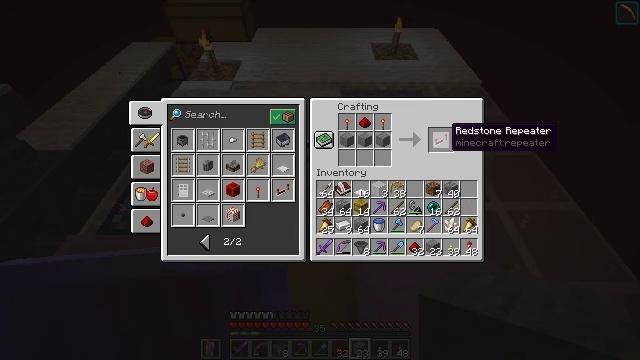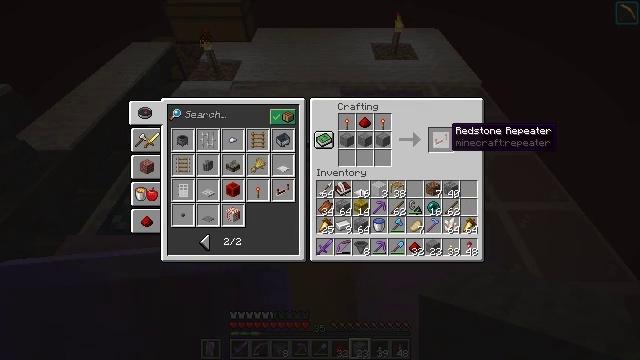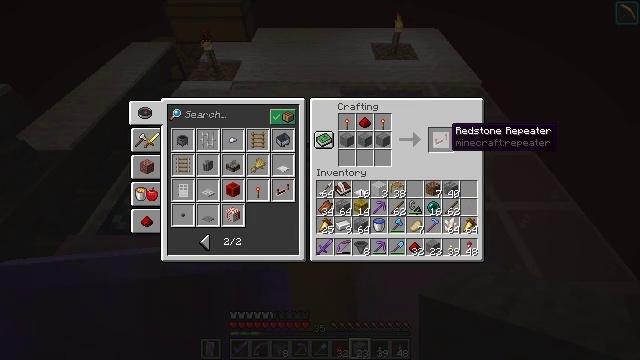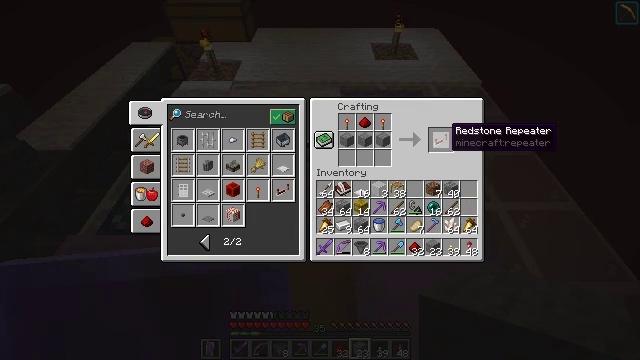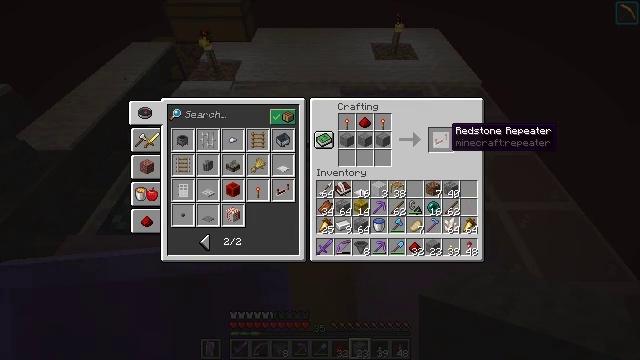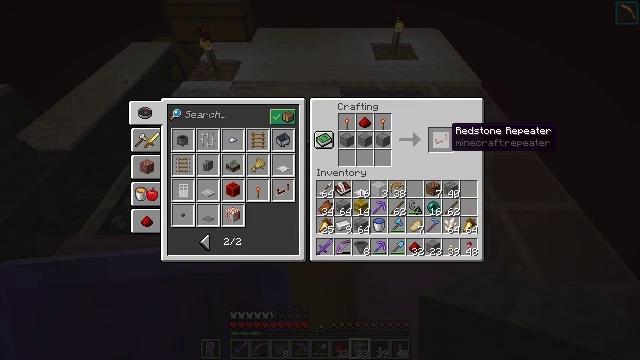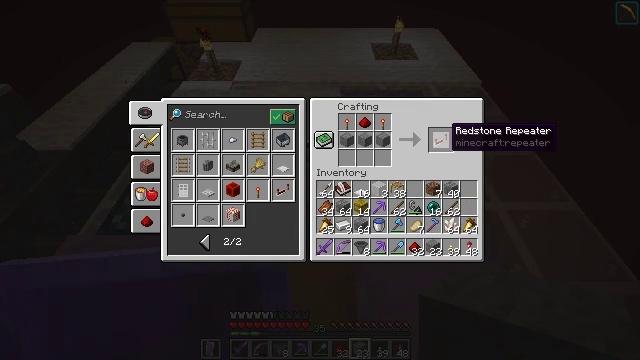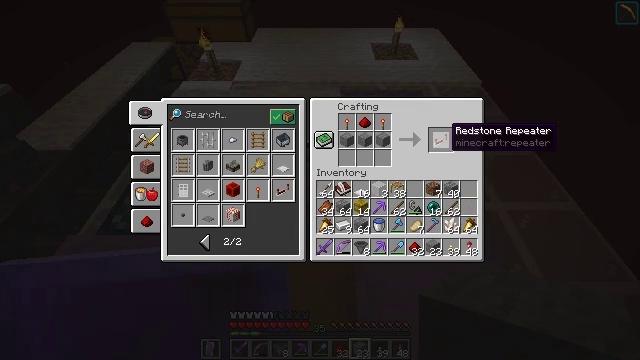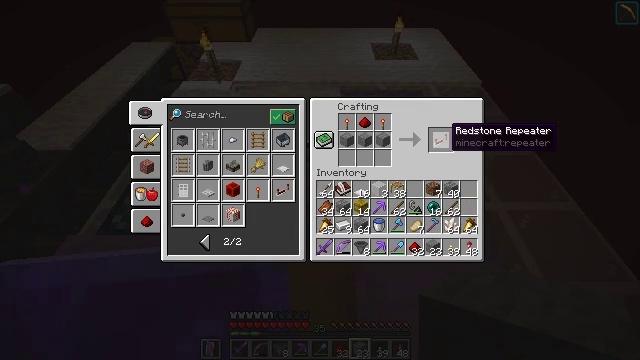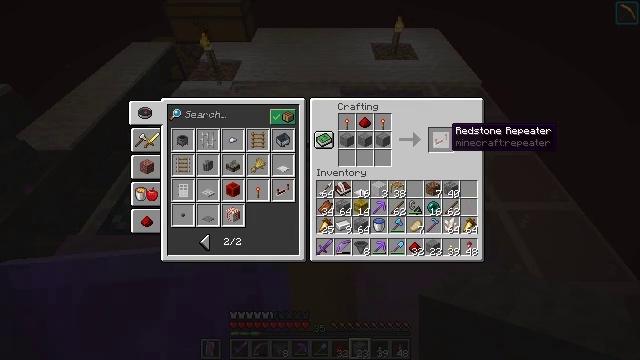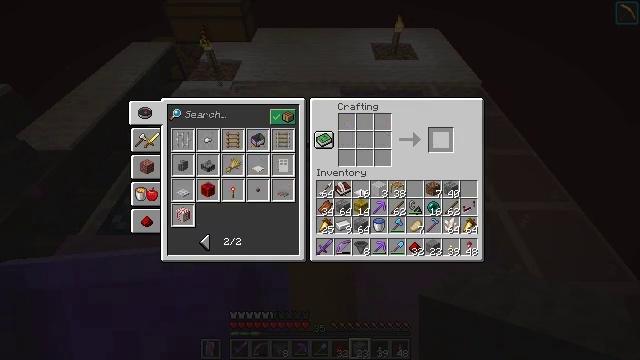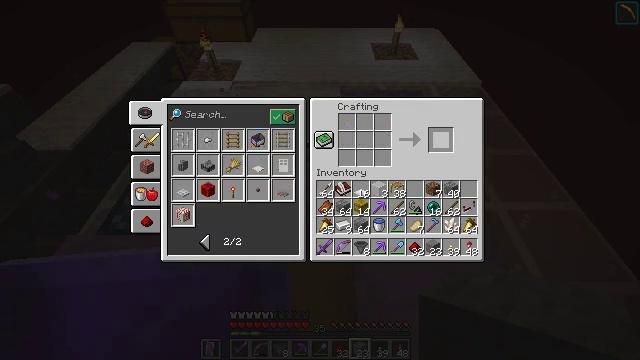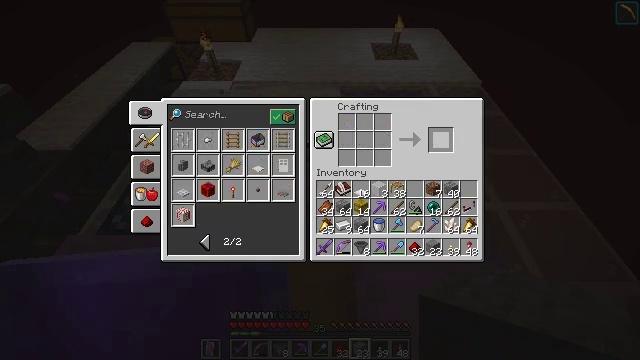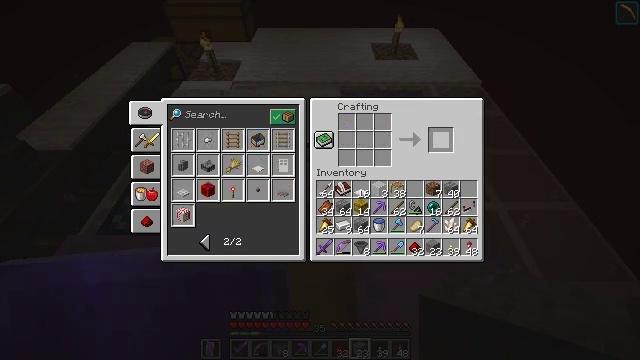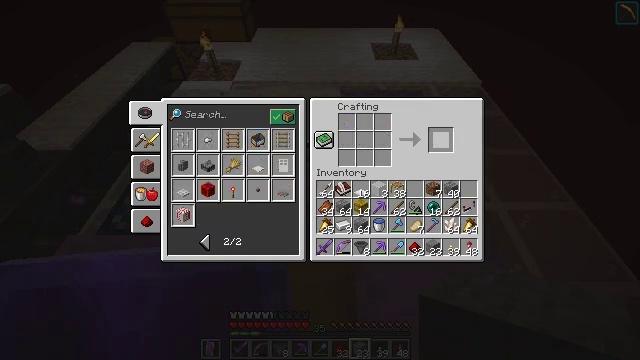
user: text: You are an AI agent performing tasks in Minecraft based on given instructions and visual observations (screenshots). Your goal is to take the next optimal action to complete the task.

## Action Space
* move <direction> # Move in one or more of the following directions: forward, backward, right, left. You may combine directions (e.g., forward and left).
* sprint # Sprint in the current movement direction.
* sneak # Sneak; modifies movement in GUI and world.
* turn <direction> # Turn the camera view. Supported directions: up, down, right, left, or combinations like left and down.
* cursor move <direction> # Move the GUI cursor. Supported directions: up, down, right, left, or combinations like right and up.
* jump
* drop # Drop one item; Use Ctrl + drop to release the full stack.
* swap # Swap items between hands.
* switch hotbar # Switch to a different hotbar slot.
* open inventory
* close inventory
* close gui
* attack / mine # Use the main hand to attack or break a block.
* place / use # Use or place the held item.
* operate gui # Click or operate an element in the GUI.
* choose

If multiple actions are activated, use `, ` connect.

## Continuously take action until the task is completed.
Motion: motion action
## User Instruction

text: Combine materials in the crafting table to craft a repeater.
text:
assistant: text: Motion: sneak
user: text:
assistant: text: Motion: sneak
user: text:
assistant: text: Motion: sneak
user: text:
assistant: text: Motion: sneak
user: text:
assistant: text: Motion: sneak
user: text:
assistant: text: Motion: sneak
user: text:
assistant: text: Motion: sneak
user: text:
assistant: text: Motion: sneak
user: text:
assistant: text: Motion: sneak
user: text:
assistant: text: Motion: sneak, operate gui
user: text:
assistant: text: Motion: sneak, operate gui
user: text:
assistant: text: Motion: sneak
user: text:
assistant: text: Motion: sneak
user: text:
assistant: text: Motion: no_op
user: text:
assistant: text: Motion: no_op